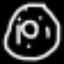
Label: donut